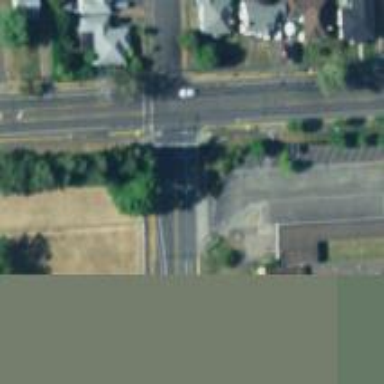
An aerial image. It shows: Marked crossing on the road.